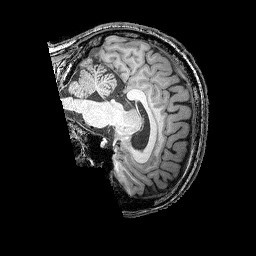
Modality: T1w
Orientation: sagittal
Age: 49
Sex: male
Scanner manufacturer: siemens
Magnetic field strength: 3 T
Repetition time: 2.25 s
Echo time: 0.00415 s